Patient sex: F
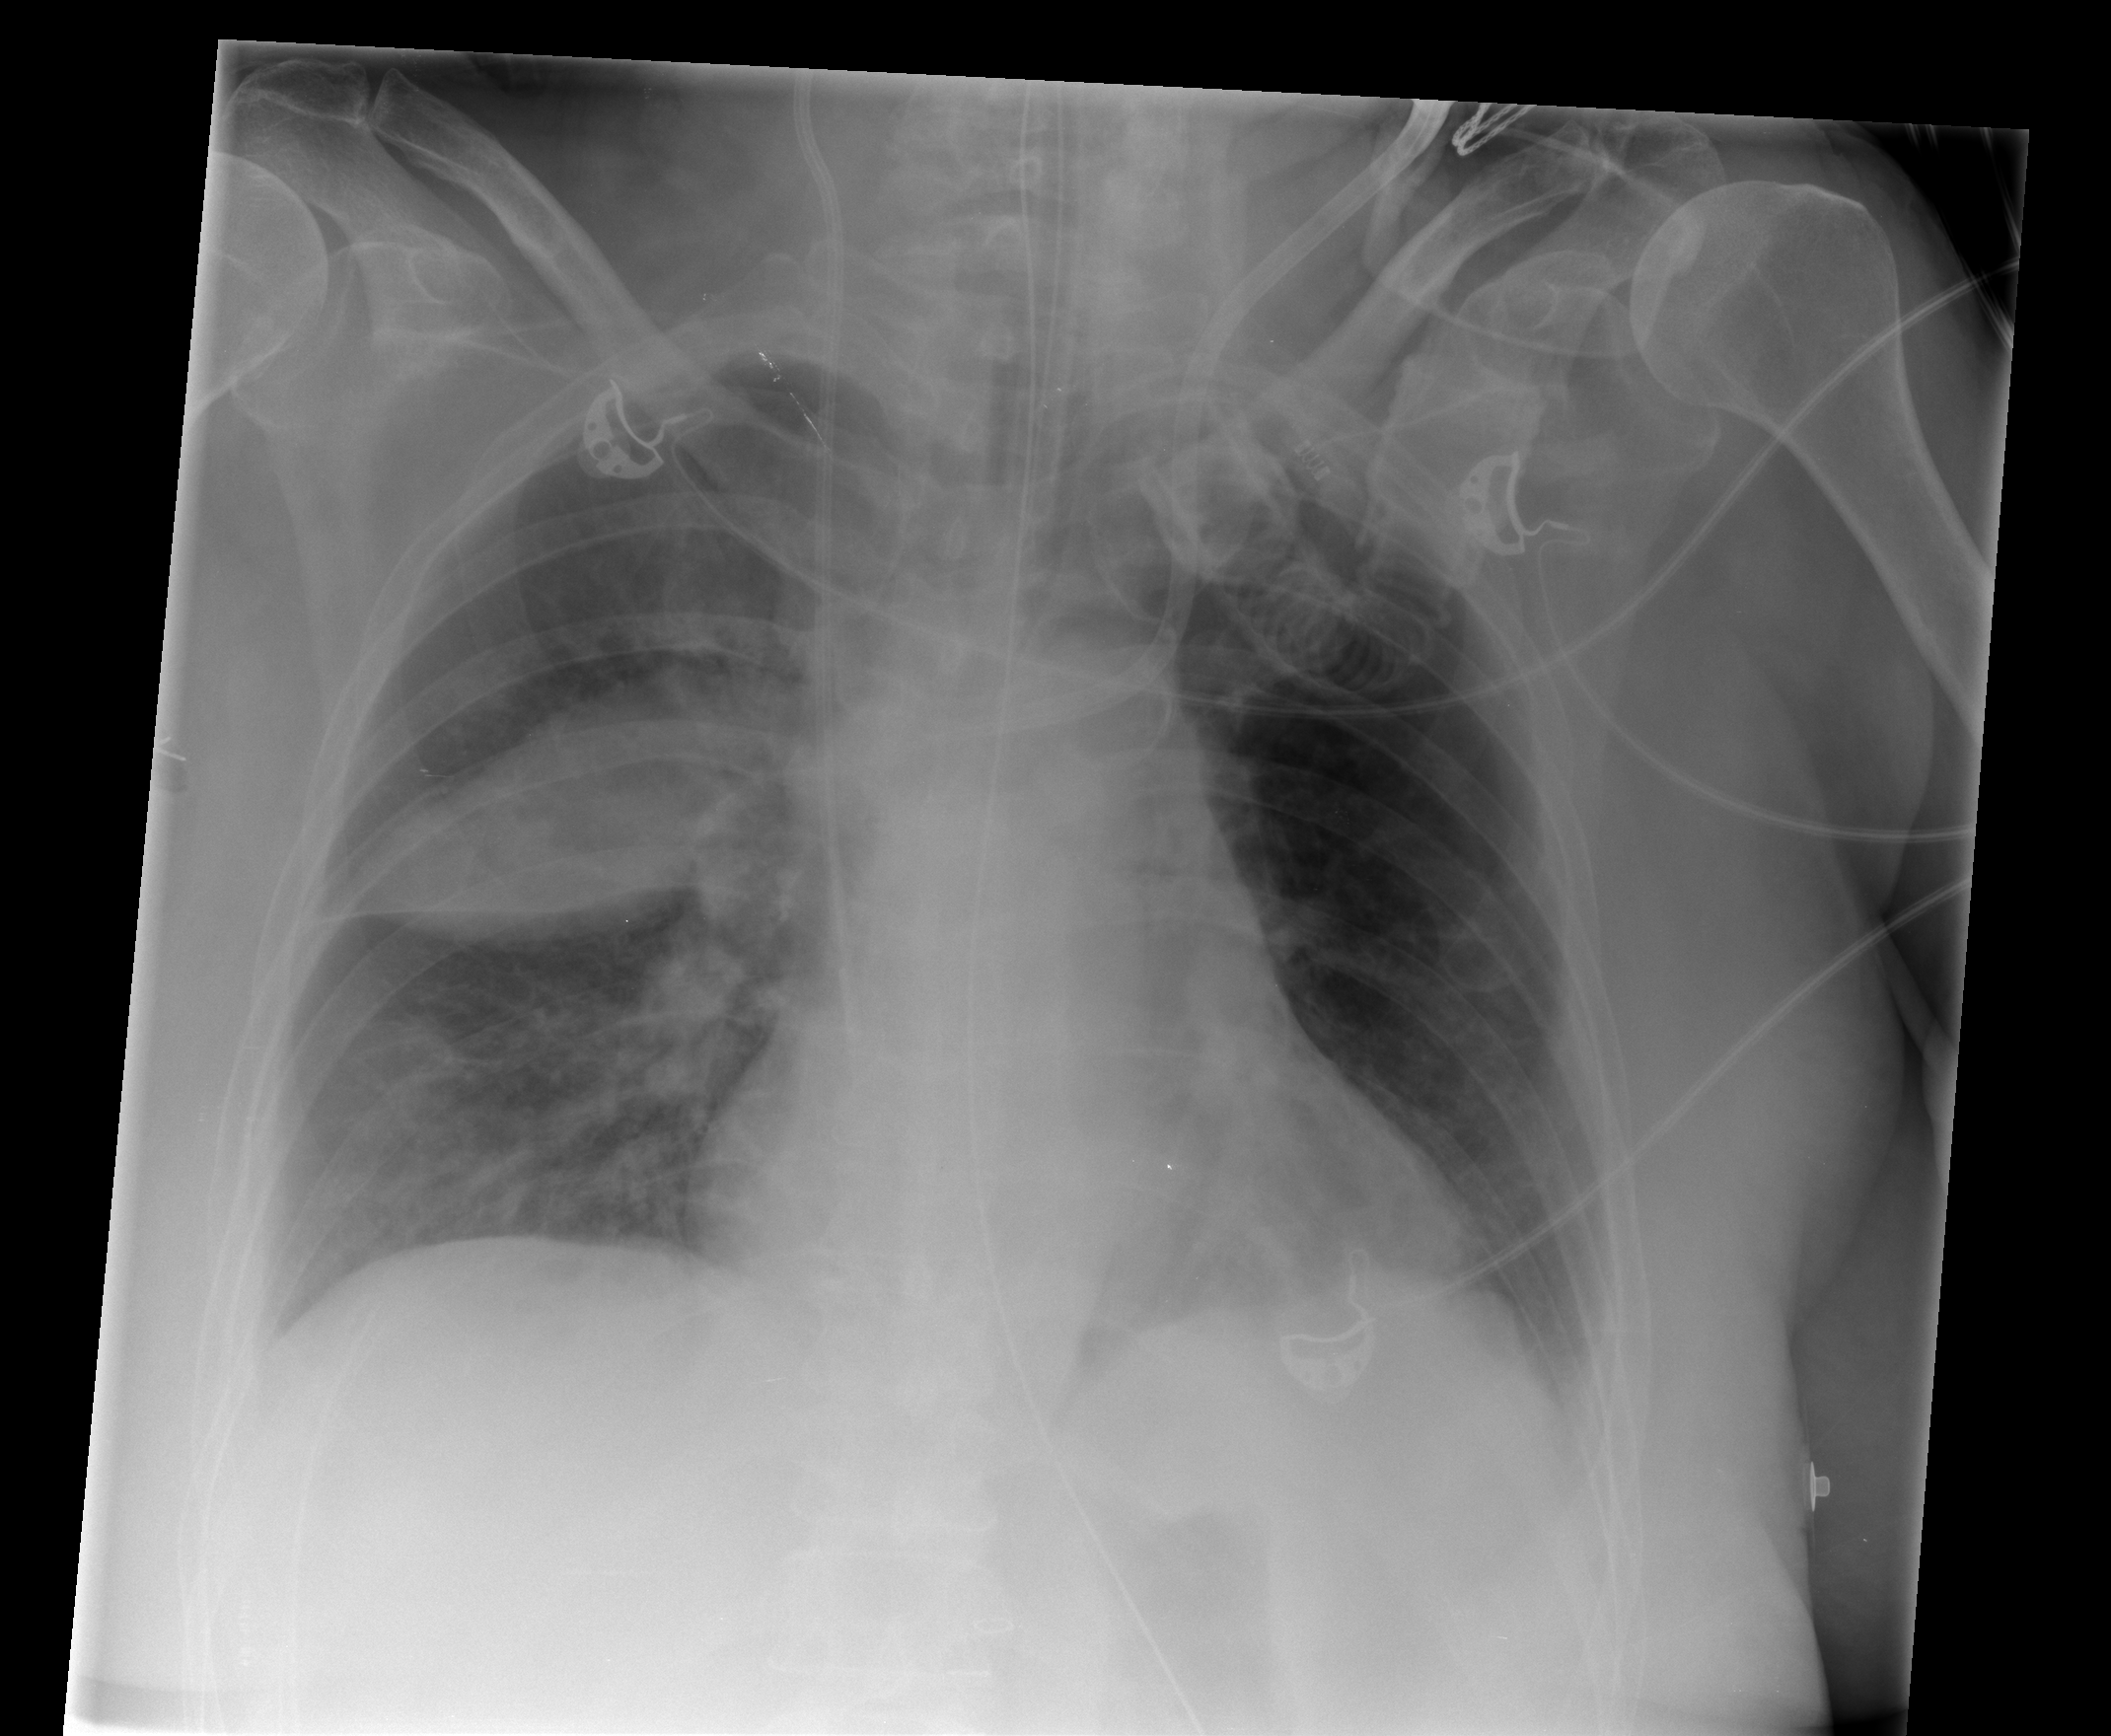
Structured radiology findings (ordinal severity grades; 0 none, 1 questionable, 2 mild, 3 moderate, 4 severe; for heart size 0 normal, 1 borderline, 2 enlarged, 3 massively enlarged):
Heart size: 2
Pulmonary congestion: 0
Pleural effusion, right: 2
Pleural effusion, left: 1
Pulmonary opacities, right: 2
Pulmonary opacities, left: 0
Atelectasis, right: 2
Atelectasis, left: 2